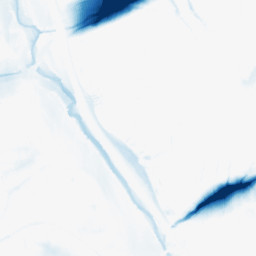
Category: morphological
Decomposition family: morphological_ellipse
Decomposition parameters: operation: closing
width: 50
height: 20
Upsampling method: bicubic_16x
Upsampling parameters: scale: 16
Upsampling scale: 16